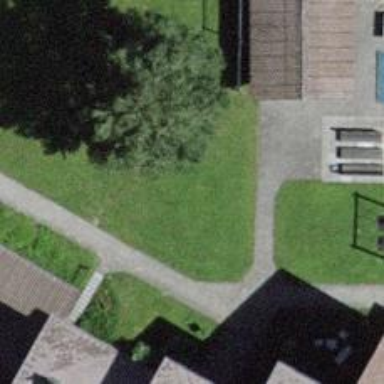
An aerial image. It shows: Playground area for leisure land.